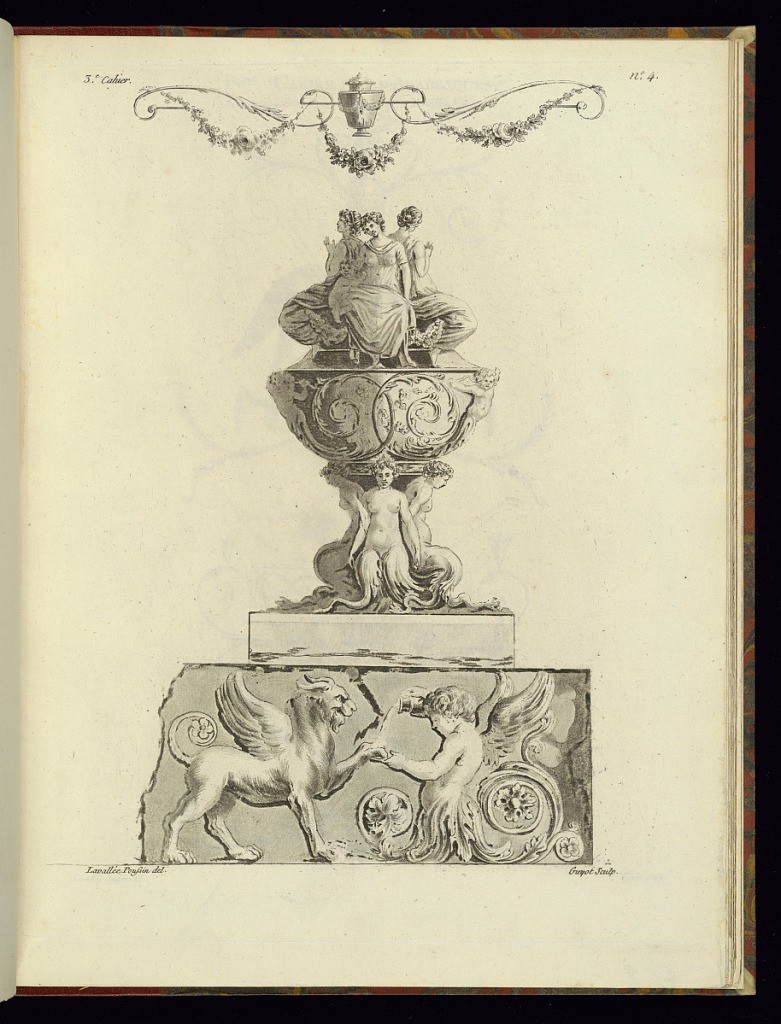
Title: Arabesque Design
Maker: Etienne de Lavallée, French, 1735 – 1802
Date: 1788
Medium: Etching and aquatint on laid paper
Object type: Print
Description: Arabesque ornament design with neoclassical motifs. In the center, an ornamental lidded vase, featuring mermaids at the foot, with a body decorated with scrolling acanthus leaves and terminal putti figures. The lid features three seated women with a putto and flowers. The vase sits on a base, resembling roughly cut stone decorated with a winged putto with its lower half as scrolling acanthus leaves and rosettes and a winged lion with a goat's head and rosette tail. Above the vase, a festoon of flowers, scrolling acanthus leaves and a lidded vase. The plate is signed and numbered.